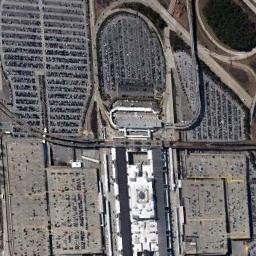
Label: parking_lot